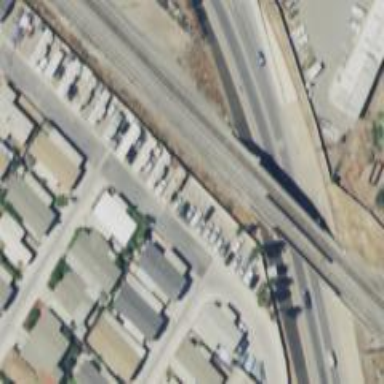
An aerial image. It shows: Railway siding with rails.